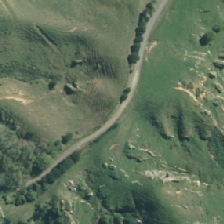
Land cover: deciduous_hardwood